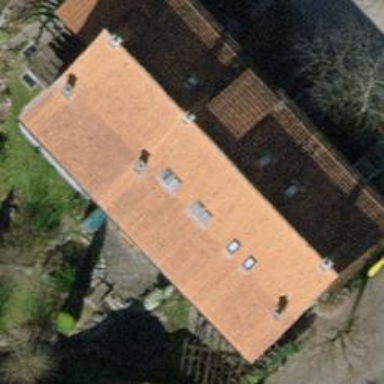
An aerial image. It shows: Terrace building with gabled roof.